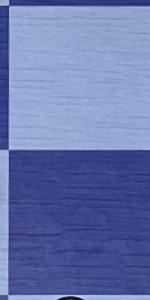
Label: Empty